Question: I'm trying to accomplish server side rendering with React components in Express and templating with Jade. However I'm running into some issues.
Here is my server code, the entry point.
'''
var app = require('express')();
var http = require('http').Server(app);
var React = require('react');
var ReactDOMServer = require('react-dom/server');
//Component
var Index = require('./views/components/index.jsx').default;
app.set('port', process.env.PORT || 3000);
app.set('views', '${__dirname}/views');
app.set('view engine', 'jade');
app.get('/', (req, res) => {
var reactHTML = ReactDOMServer.renderToString(<Index/>);
res.render('test', { reactHTML: reactHTML });
});
http.listen(3000, () => {
console.log('listening on port ${app.get('port')}');
});
'''
Here is my 'Index' component, it's actually just rendering a div with my 'ChatTextBox' component, which is this:
'''
import React, { Component } from 'React';
class ChatTextBox extends Component {
constructor(props) {
super(props);
this.state = { term: 'test' };
this.termChange = this.termChange.bind(this);
this.handleClick = this.handleClick.bind(this);
}
handleClick(event) {
console.log('this was clicked');
this.setState({ term: '' });
}
termChange(event) {
console.log(event.target.value);
this.setState({ term: event.target.value });
}
render() {
return (
<div>
<input type="text"
value={this.state.term}
onChange={this.termChange} />
<button onClick={this.handleClick}>Send Message</button>
<div>{this.state.term}</div>
</div>
);
}
}
export default ChatTextBox;
'''
edit:
Here is my jade template, 'test.jade'
'''
html
body
div#container
#{reactHTML}
'''
Problems:
1) It's not rendering properly. Here is the result:

It's rendering the component twice, along with the '<', '>' symbols..?
2) None of the hooks work, in terms binding state and rendering dynamically. This makes sense though, I'm rendering static HTML in jade. So how would I accomplish this dynamically? (I think this is a bit off topic, I can make a separate concern for this).
Thank you for reading, hopefully this post was clear enough.
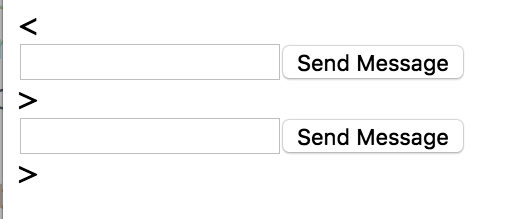
Answer: It looks like you're using Jade potentially redundantly. The usual approach with reactDOM server-side is to send the result of 'renderToString()' down to the client. If you need to keep using Jade for whatever reason, you can tell it to unescape HTML strings with '!='. So, you can change your template to:
'''
html
body
div#container
#{!=reactHTML}
'''
That should ensure it's not double-rendering everything